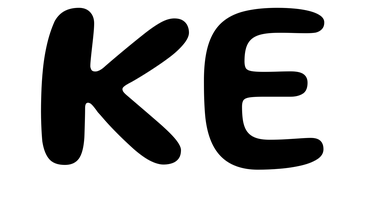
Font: Gluten_Medium